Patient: sex M, age 65
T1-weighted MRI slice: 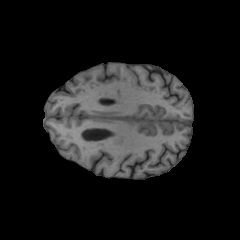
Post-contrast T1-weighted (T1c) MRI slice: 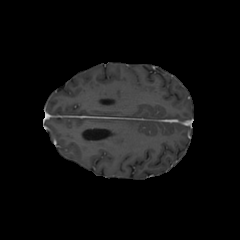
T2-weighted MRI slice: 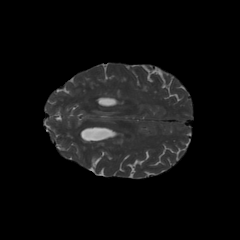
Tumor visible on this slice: no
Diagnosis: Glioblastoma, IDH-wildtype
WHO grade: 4